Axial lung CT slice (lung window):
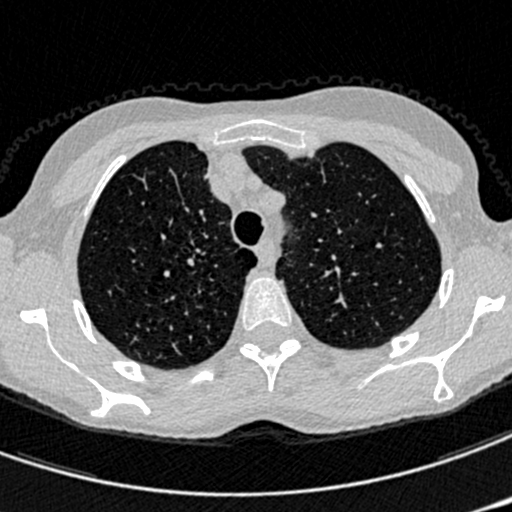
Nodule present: no